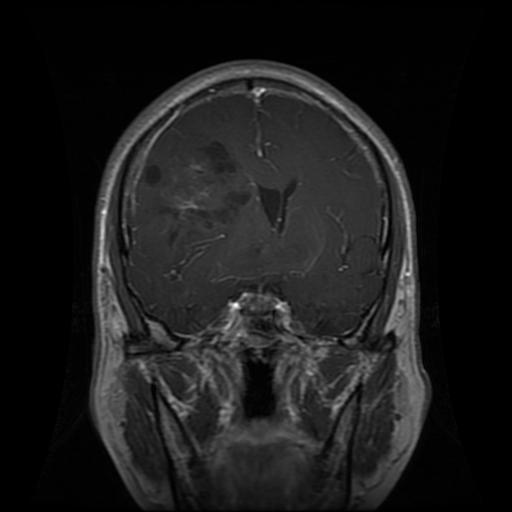
Label: glioma